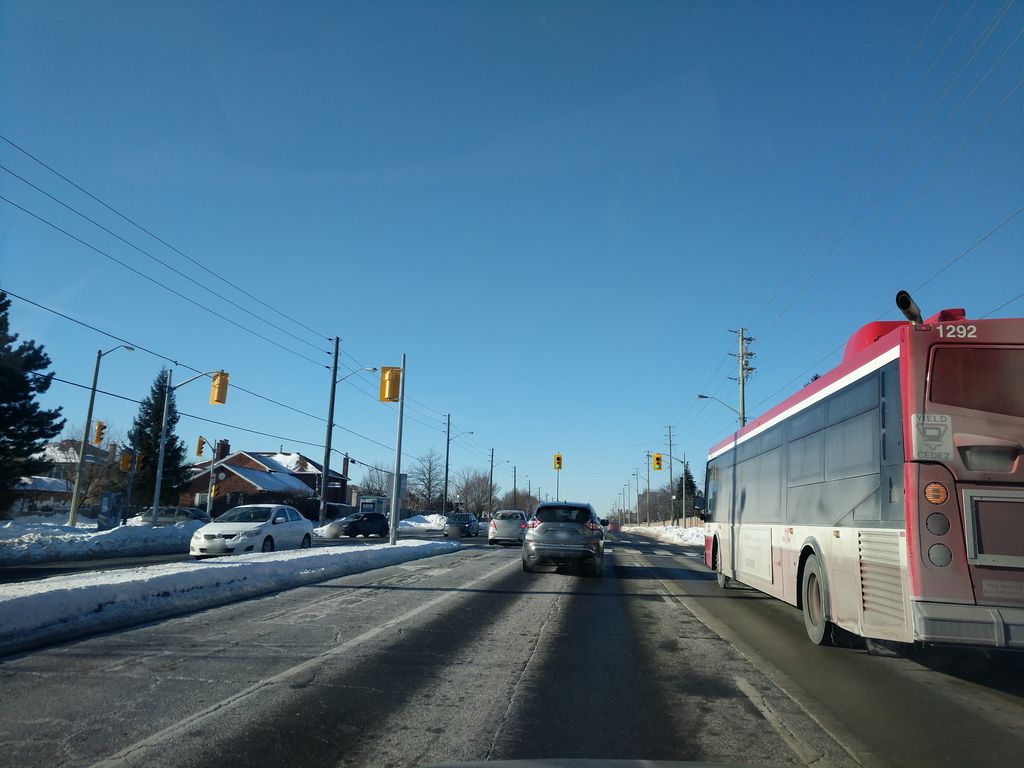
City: toronto